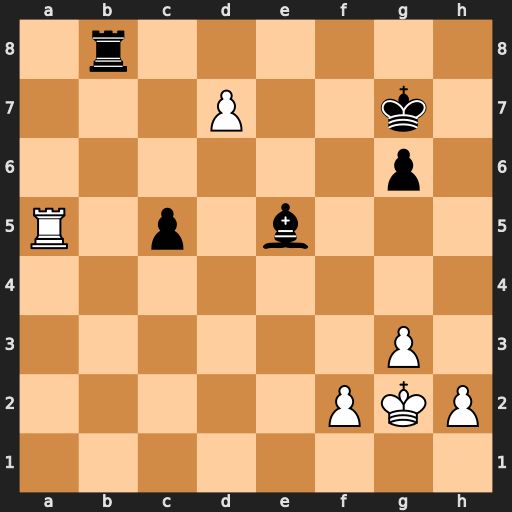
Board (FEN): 1r6/3P2k1/6p1/R1p1b3/8/6P1/5PKP/8
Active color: w
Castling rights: -
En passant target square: -
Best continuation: Rxc5 Bf6 Rc8